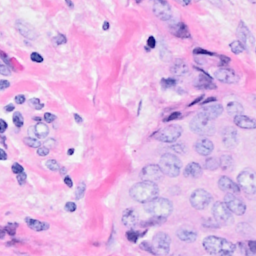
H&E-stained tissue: Breast